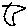
Label: moon